Question: I am trying to populate a 'UTTableView' with the contents of my 'Data.plist' file.
I need to load this into an 'NSMutableArray'.
This is how far I came:
(View Did Load):
'''
NSString *PlistPath = [[NSBundle mainBundle] pathForResource:@"Data" ofType:@"plist"];
Array = [[NSMutableArray alloc] initWithContentsOfFile:PlistPath];
[Array addObject:[[NSMutableDictionary alloc] initWithObjectsAndKeys:@"Testing 1", @"name", nil]];
'''
And of course at 'CellForRowAtIndexPath':
'''
cell.textLabel.text = [Array objectAtIndex:indexPath.row];
'''
I wrote this in my 'Data.plist' file (picture):

Now when I run the App. My 'TableView' remains empty.
Thanks for your time and help!
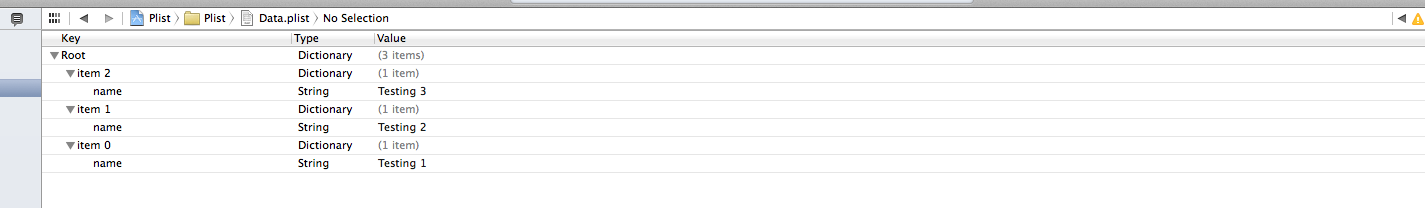
Answer: Currently your plist's root is set to 'Dictionary'. Change that to 'array' first.
Then use this code to show the data:
'''
cell.textLabel.text = [[Array objectAtIndex:indexPath.row] objectForKey:@"name"];
'''